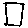
Label: square